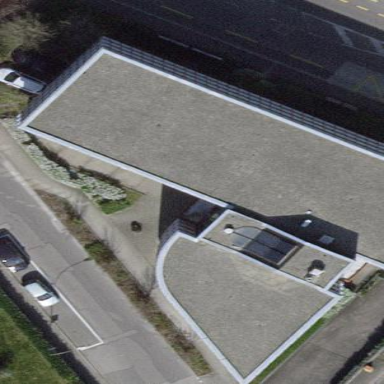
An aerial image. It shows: Office building.